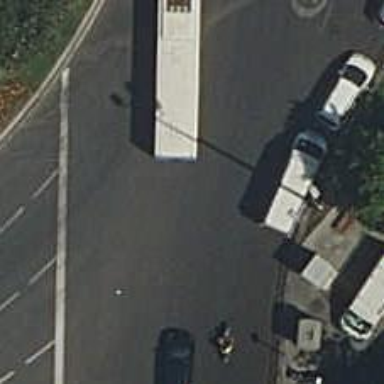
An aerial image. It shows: Road with traffic signals.